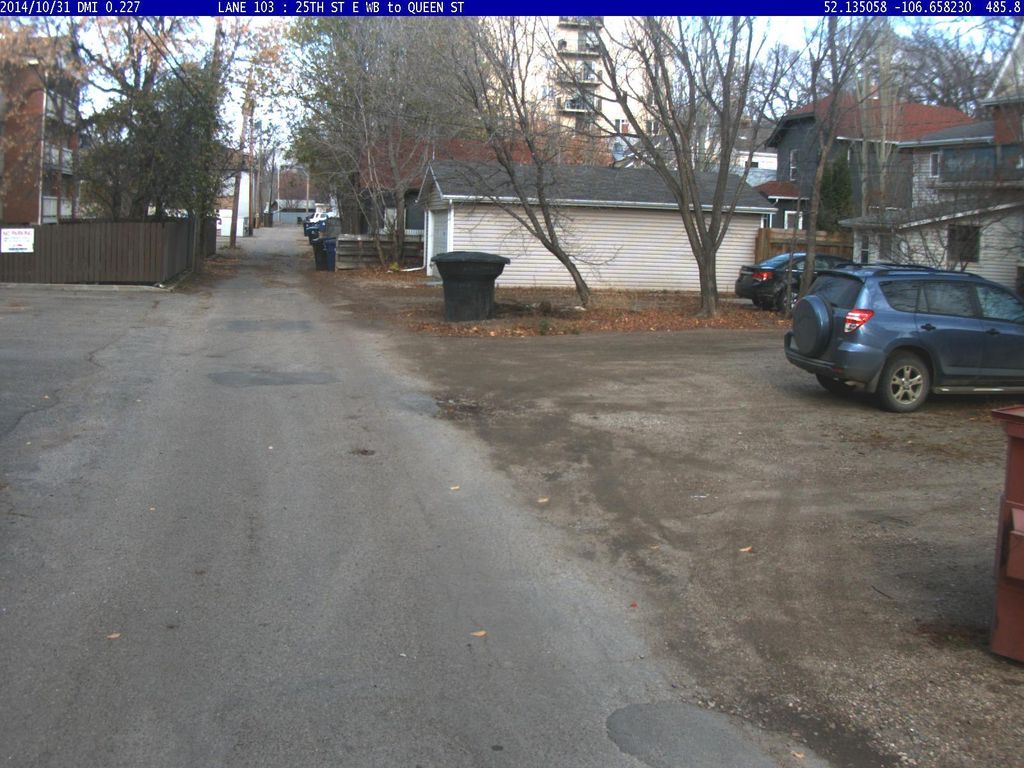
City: saskatoon